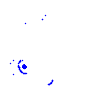
Particle: electron